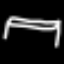
Label: bed